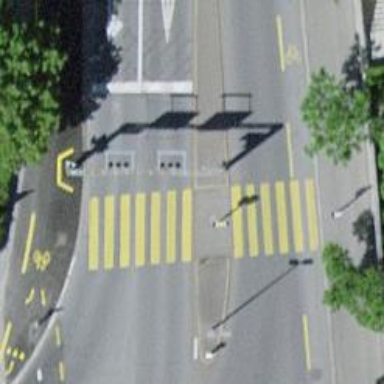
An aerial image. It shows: Crossing with traffic signals and pedestrian island.